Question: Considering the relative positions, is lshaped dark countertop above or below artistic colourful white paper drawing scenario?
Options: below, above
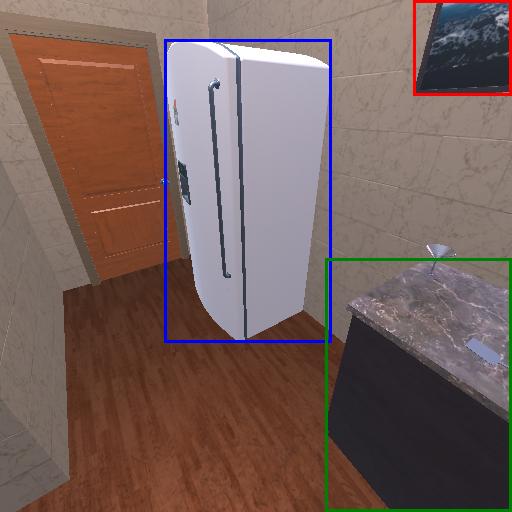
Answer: below